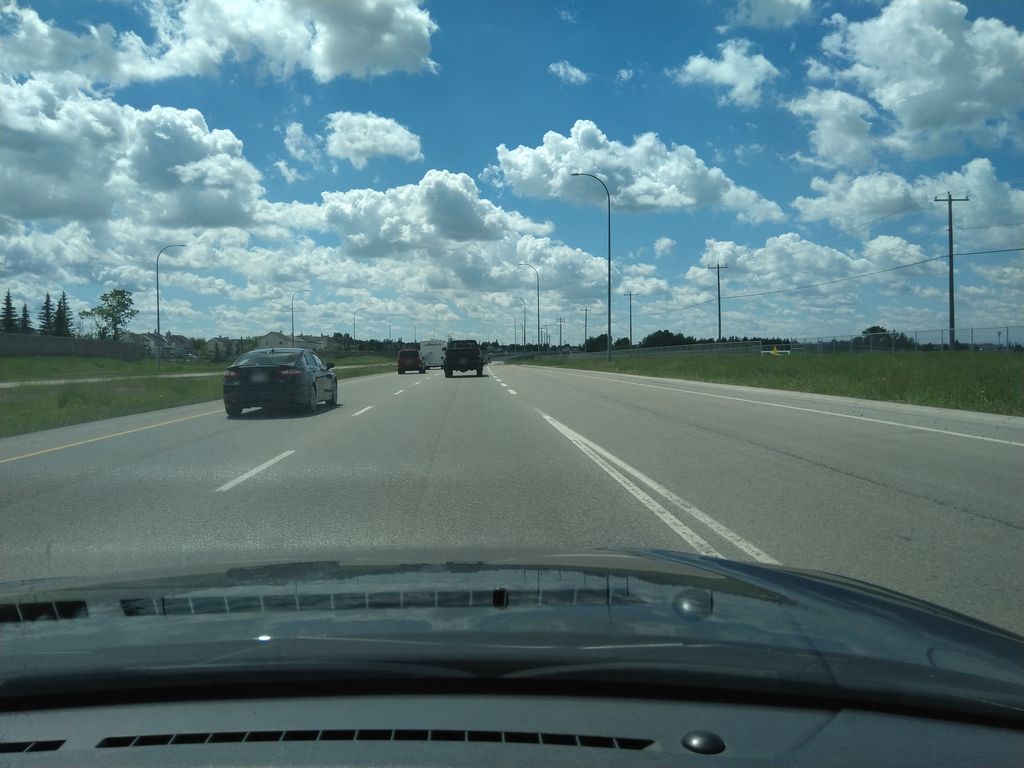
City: calgary